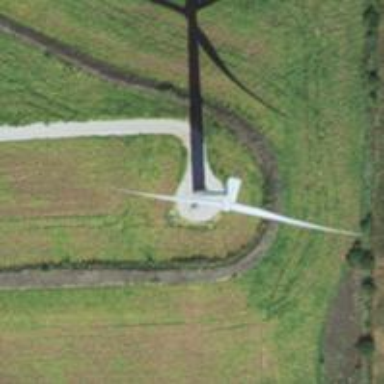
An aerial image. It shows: Wind generator powered by wind. The generator type is horizontal axis and it uses wind turbines.